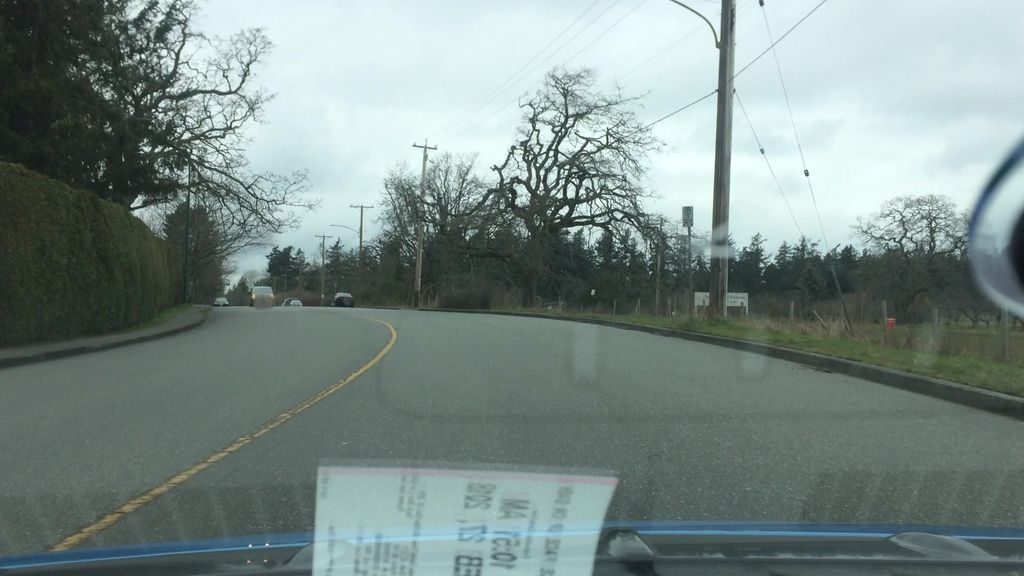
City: victoria